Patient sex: M
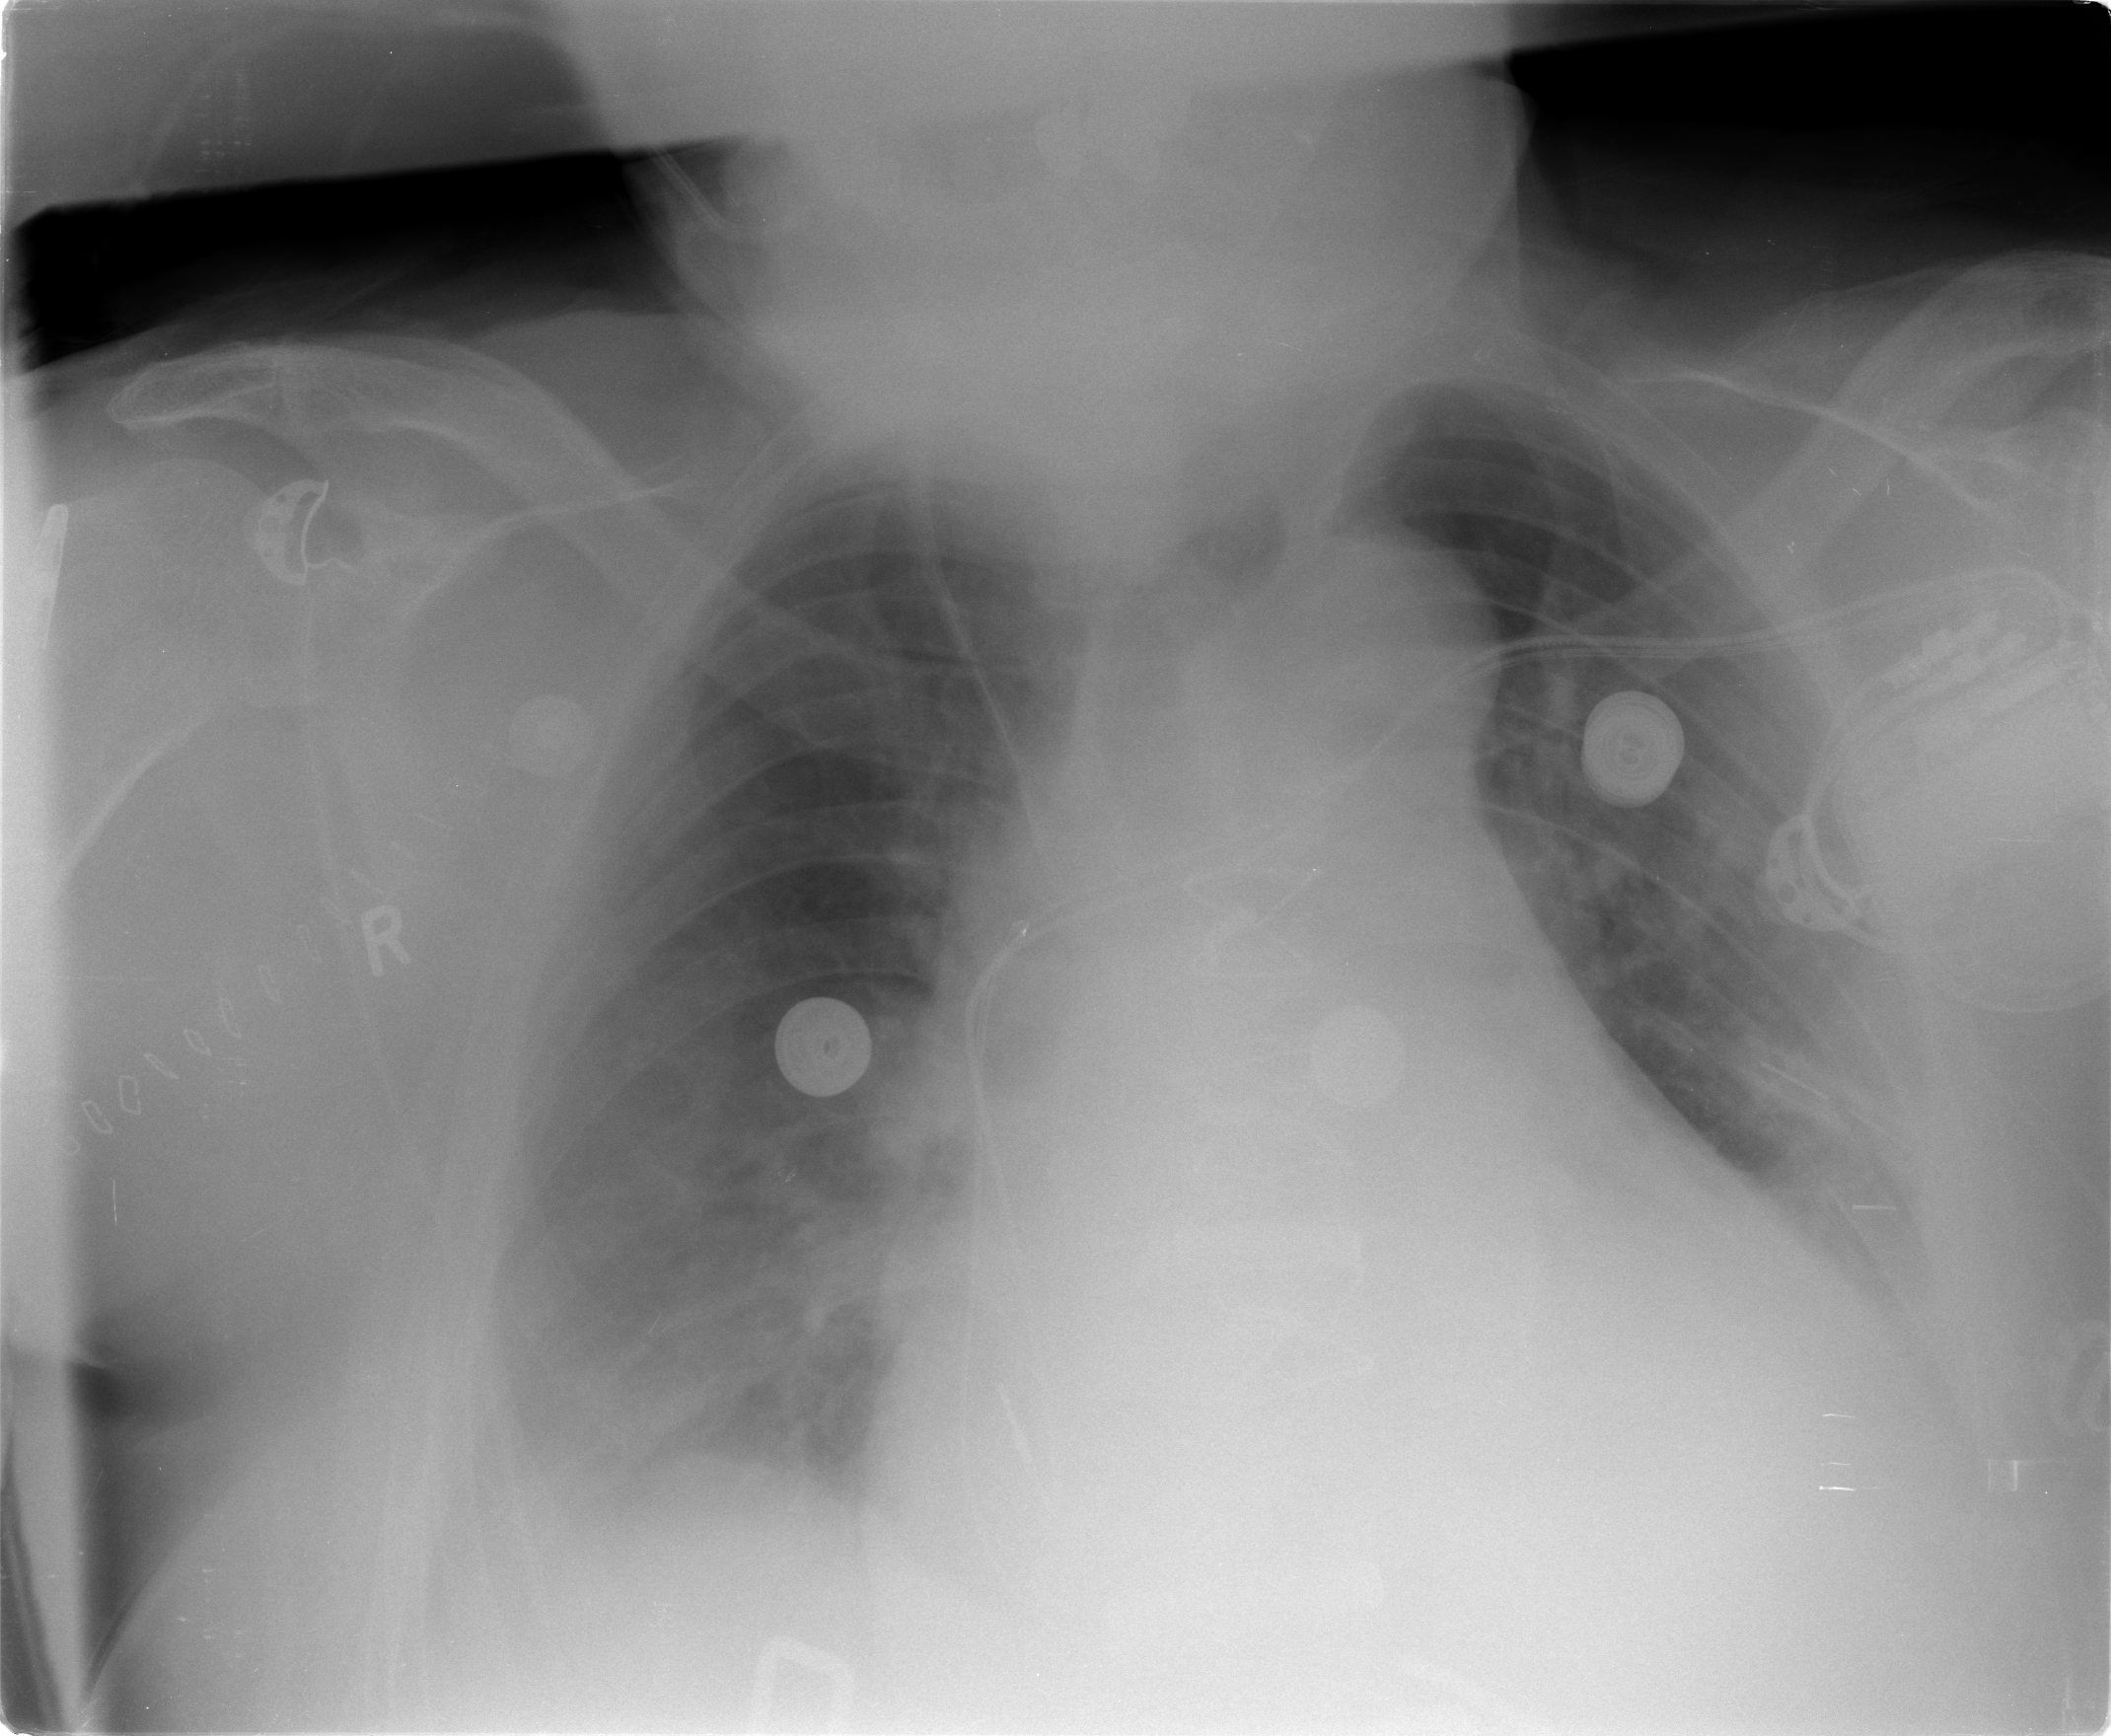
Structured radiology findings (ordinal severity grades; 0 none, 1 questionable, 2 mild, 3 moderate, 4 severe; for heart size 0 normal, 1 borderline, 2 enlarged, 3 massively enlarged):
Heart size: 3
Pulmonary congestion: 2
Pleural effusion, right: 2
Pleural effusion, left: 2
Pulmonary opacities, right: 2
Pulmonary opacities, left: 2
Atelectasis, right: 2
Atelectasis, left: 2